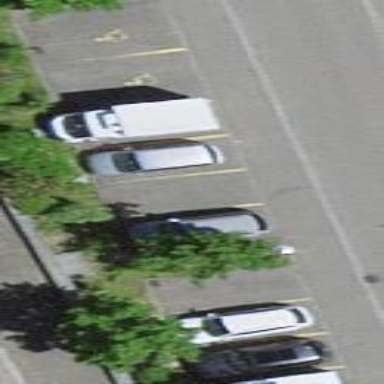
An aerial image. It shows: Street side parking area.